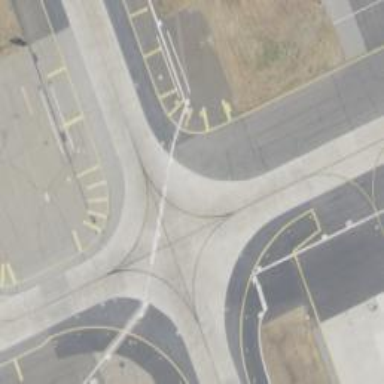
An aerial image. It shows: Image of taxiway at airport.